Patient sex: F
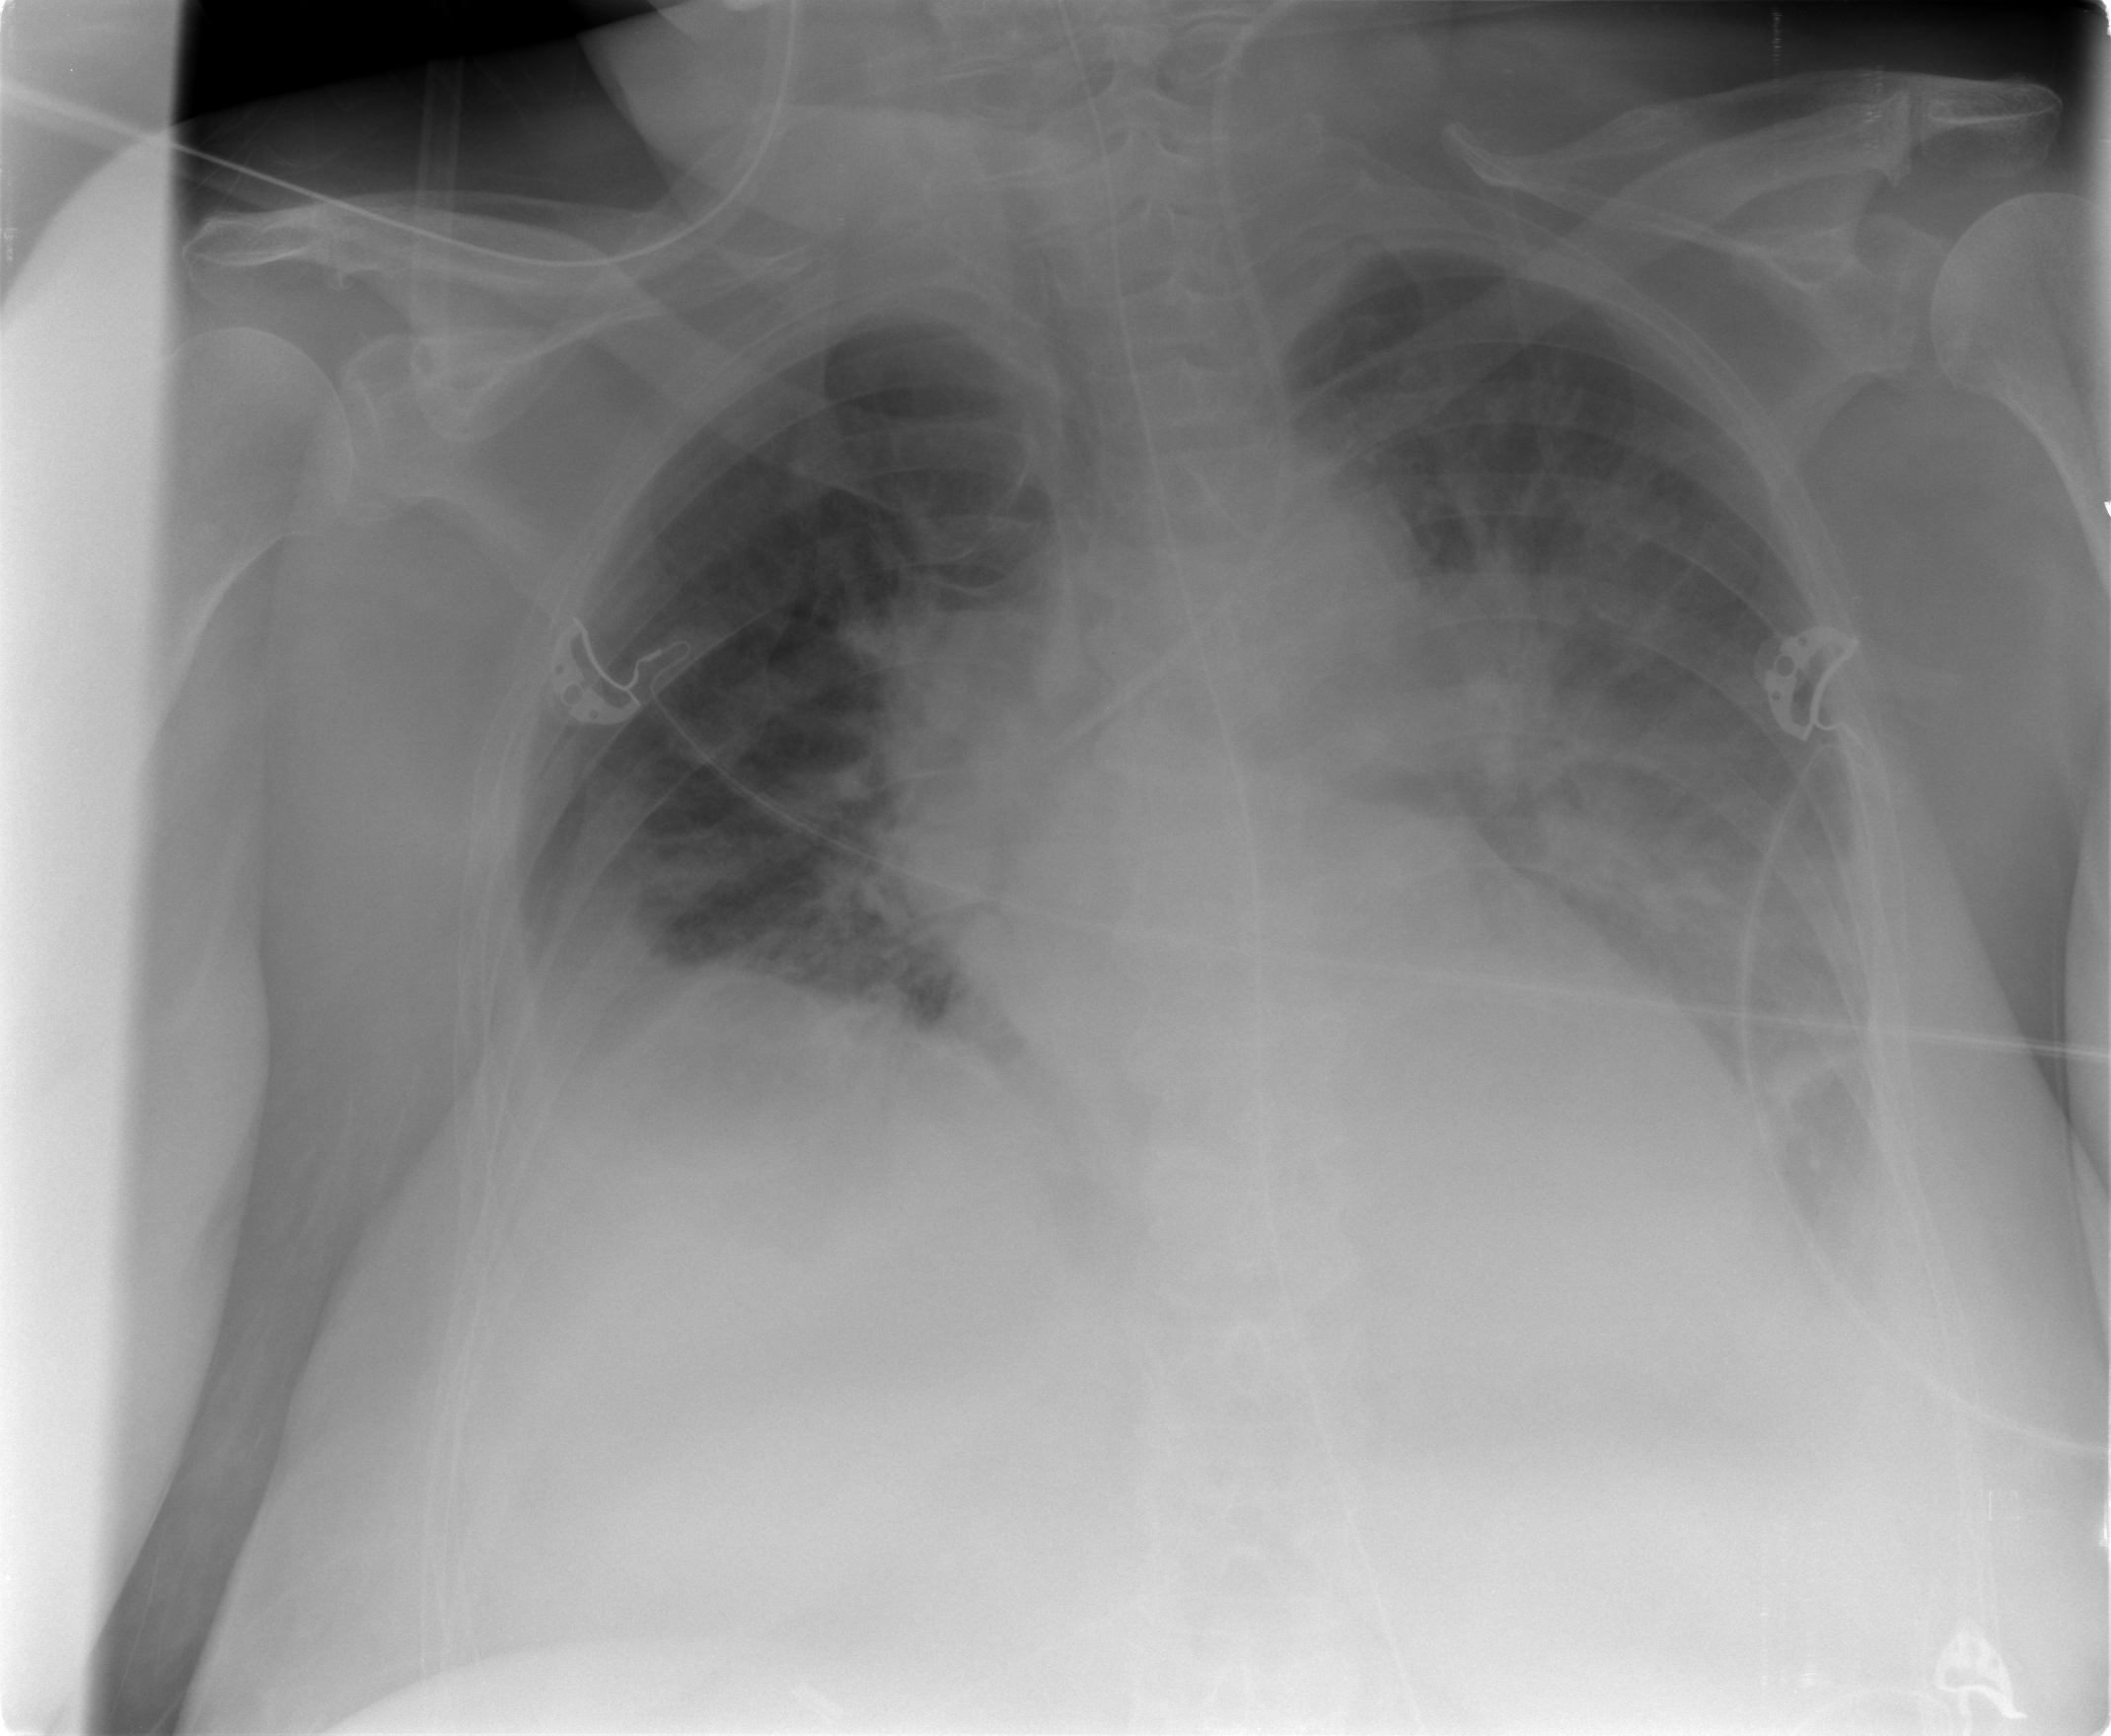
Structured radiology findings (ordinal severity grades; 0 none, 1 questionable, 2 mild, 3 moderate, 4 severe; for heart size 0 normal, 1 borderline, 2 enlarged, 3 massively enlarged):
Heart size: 2
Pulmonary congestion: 2
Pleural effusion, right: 2
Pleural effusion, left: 2
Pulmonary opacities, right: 1
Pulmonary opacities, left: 3
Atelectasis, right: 2
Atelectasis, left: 3